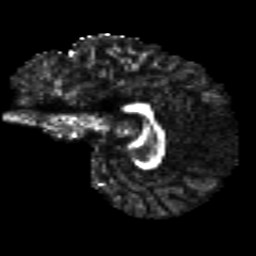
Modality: FA
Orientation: sagittal
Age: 21
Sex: female
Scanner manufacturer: siemens
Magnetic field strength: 3 T
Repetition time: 8.8 s
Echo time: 0.085 s